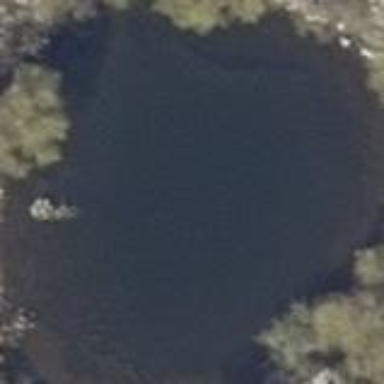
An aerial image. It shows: Serene pond surrounded by nature.